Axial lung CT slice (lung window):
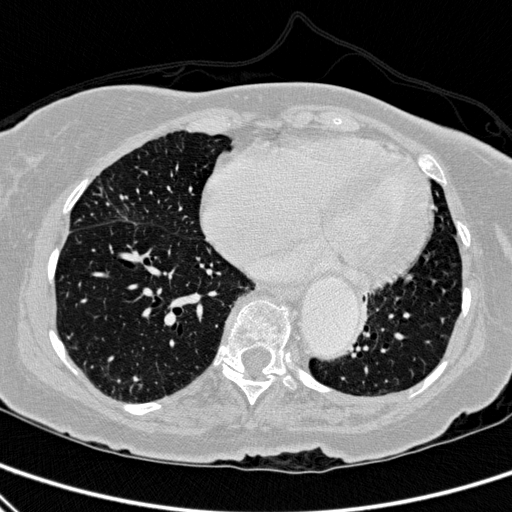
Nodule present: no